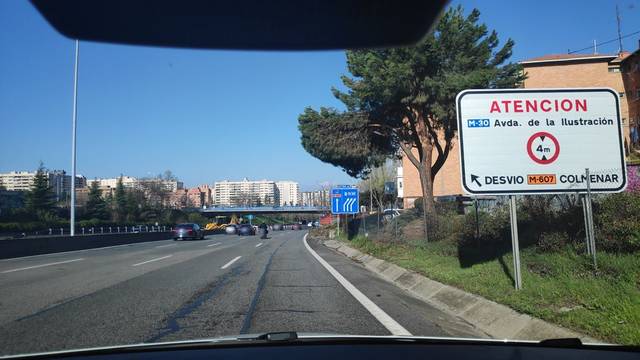
Region: Spain
Coordinates: 40.483, -3.687